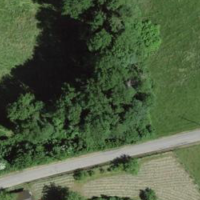
EUNIS habitat code: 52
Species observed at this site:
Pholidoptera griseoaptera
Nemobius sylvestris